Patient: sex M, age 55
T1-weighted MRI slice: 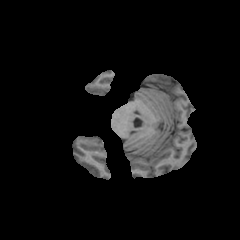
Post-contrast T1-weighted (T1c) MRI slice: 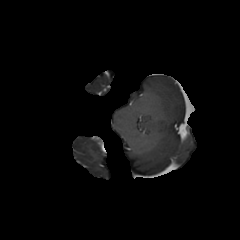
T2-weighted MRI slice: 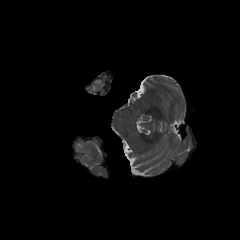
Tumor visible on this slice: no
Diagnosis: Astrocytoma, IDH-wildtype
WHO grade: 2